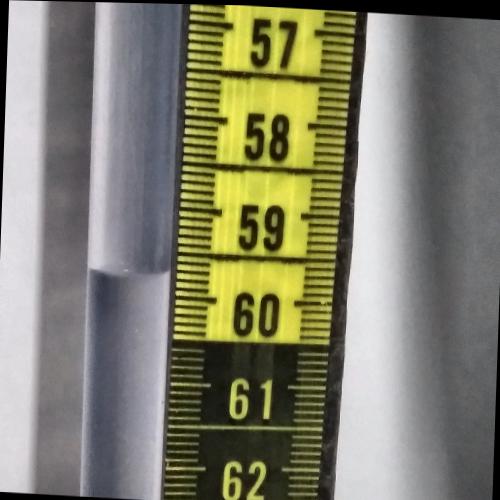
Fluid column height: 59.7 cm